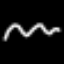
Label: squiggle